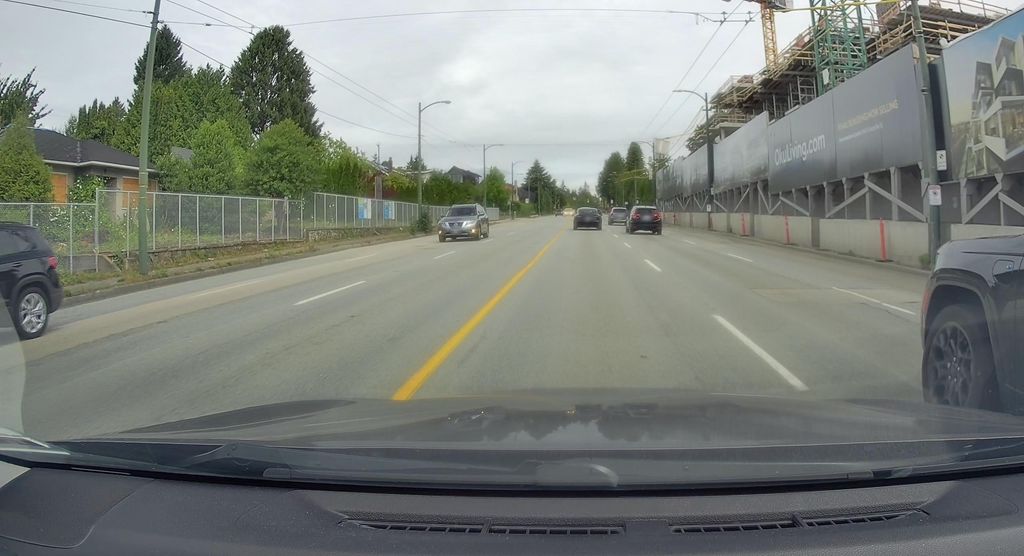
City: vancouver